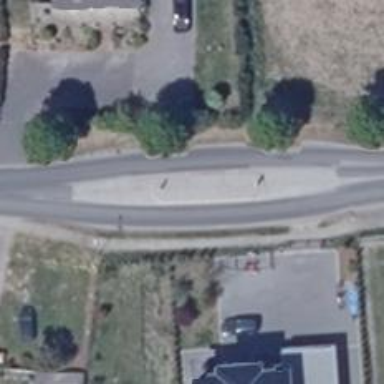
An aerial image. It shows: Traffic calming island.